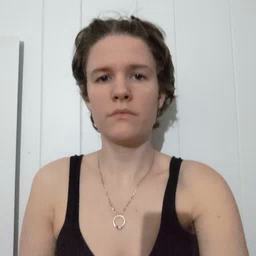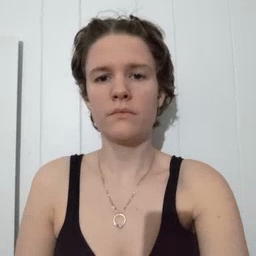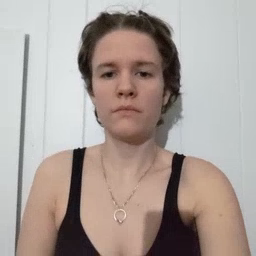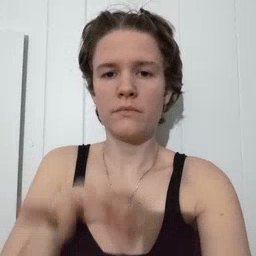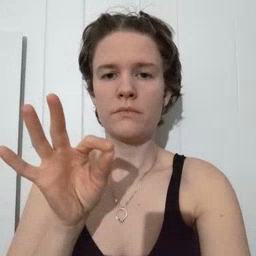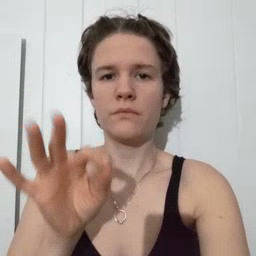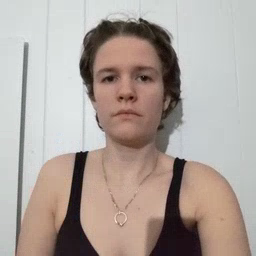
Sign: find